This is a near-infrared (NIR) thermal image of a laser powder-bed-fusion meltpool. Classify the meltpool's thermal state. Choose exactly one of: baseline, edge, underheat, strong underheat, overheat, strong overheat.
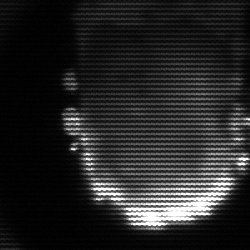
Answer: baseline